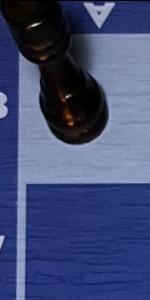
Label: Empty